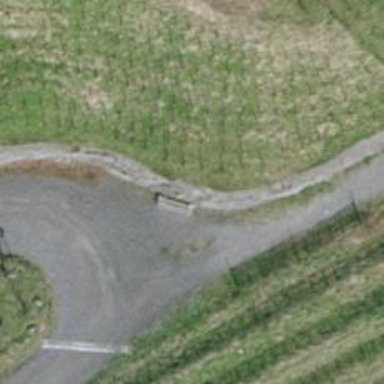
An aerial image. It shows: Bench for seating.